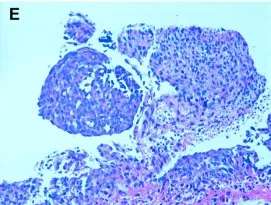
Multimodality images and intracardiac echocardiography-guided biopsy of cardiac tumors of Case2. (E) Histopathological diagnosis revealed cardiac angiosarcoma, with spindle tumor cells.
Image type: pathology (h&e)